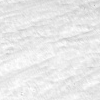
Atmospheric dust classification: not_dusty